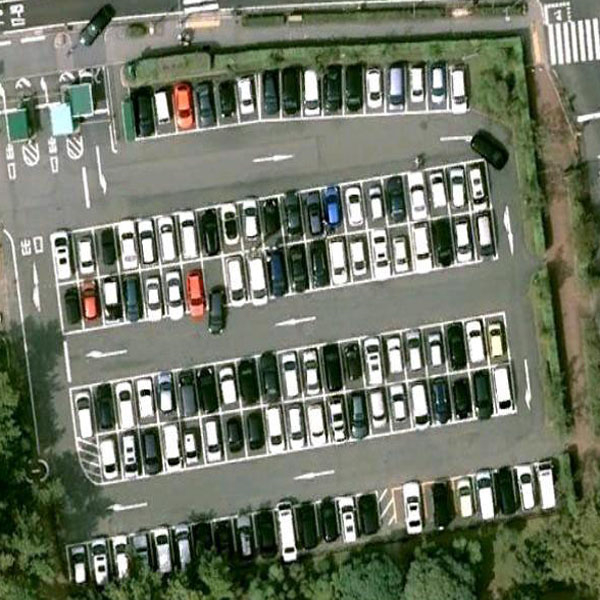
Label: Parking